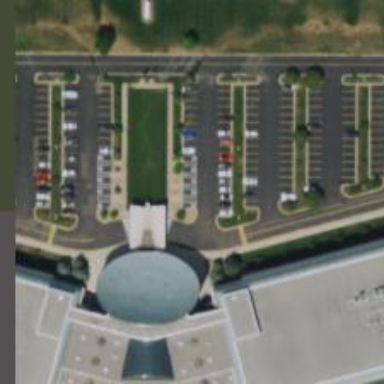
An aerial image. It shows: Parking space is available.